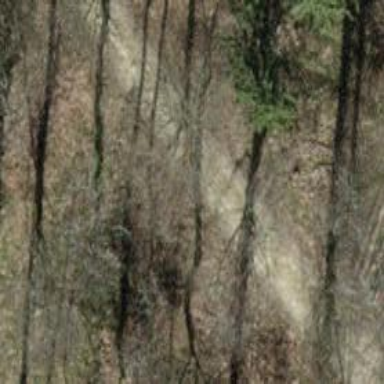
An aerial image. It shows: Gravel track with grade 2 tracktype.